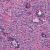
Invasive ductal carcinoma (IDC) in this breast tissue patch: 1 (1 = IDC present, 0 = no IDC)